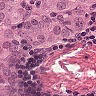
Metastatic tissue present: yes